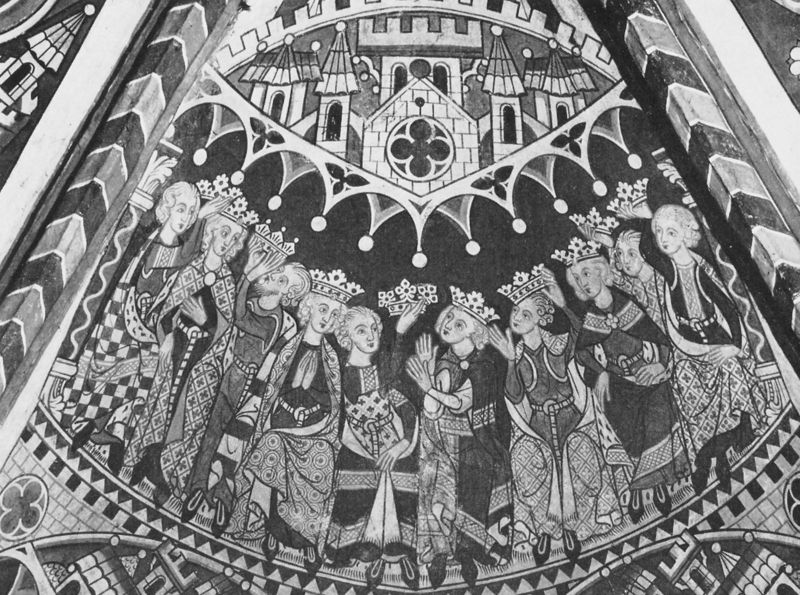
Titel: Kloster Wienhausen (Zisterzienserkloster)
Standort: Wienhausen (EU - D - Nds)
Schlagwörter: mann, weiß, frauen, menschen, stadt, schwarz, gürtel, malerei, muster, bild, kirche, adel, krone, kuppel, deutsch, zinnen, gewölbe, burg, türme, schwarzweiß, rosette, mittelalter, krönung, romanik, fresko, kronen, vierpass, karl der grosse, mikroarchitektur